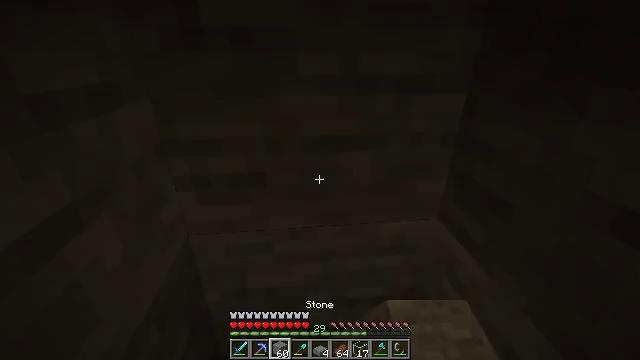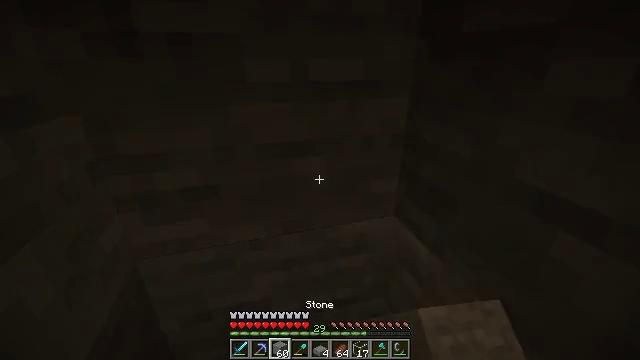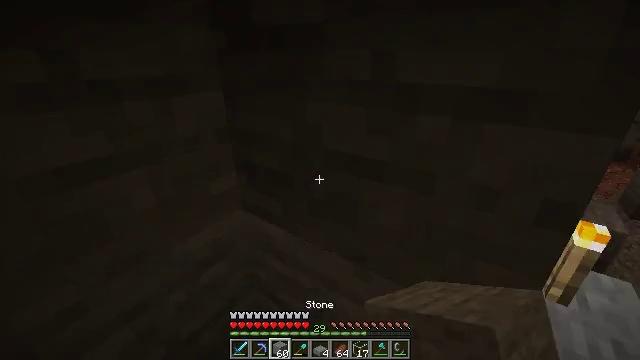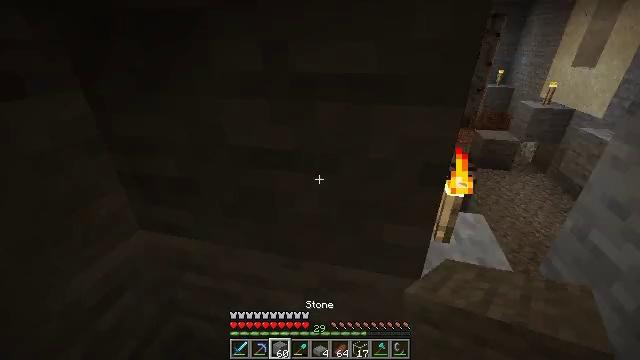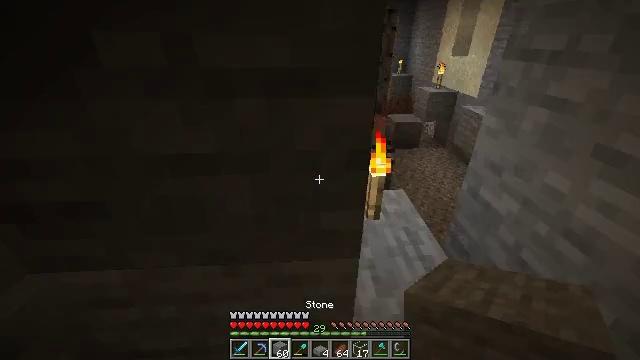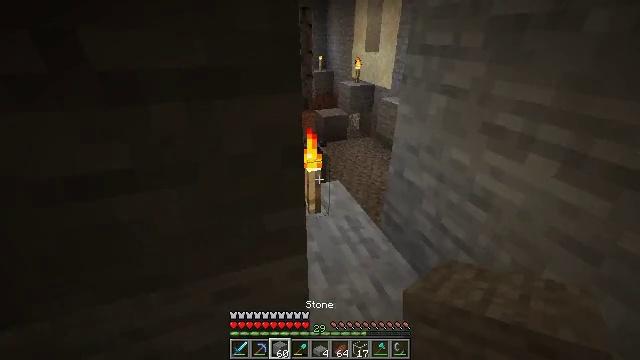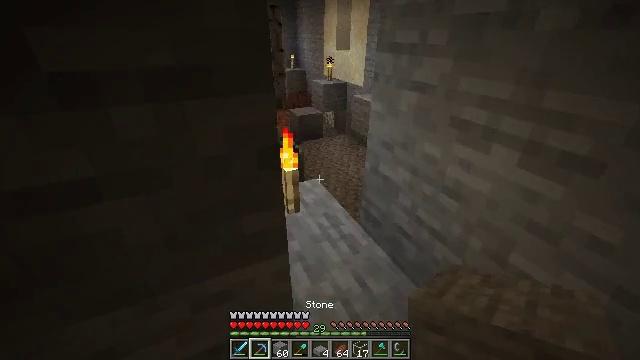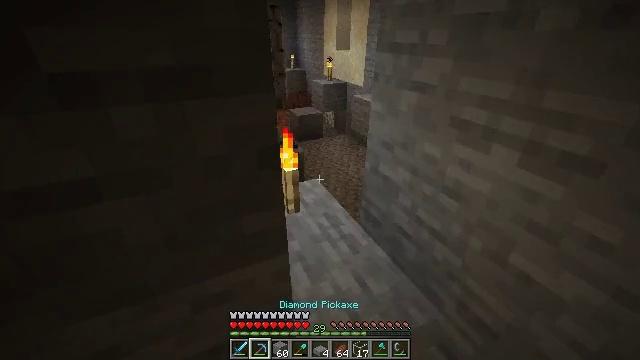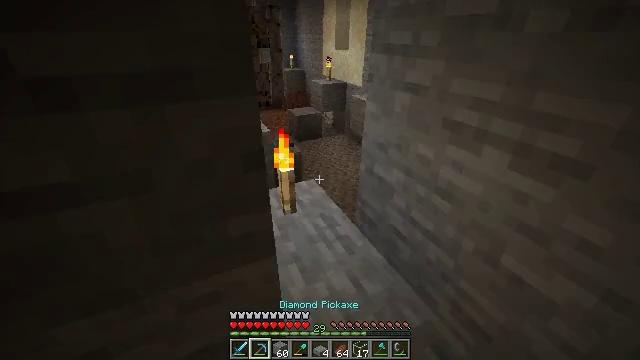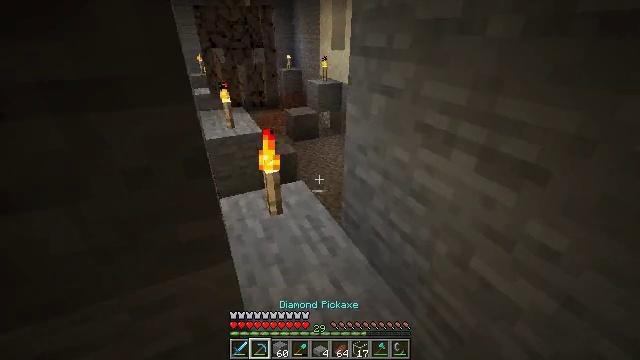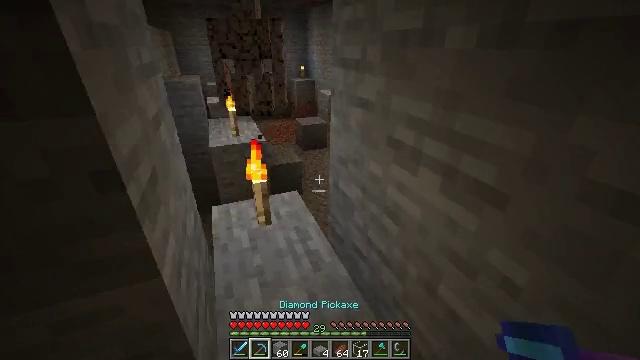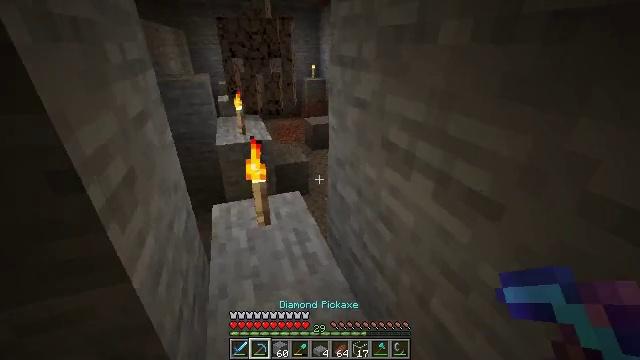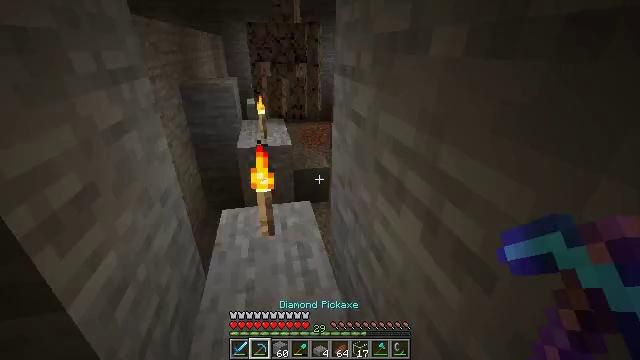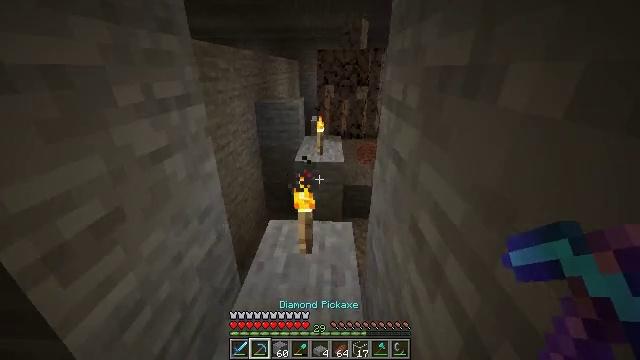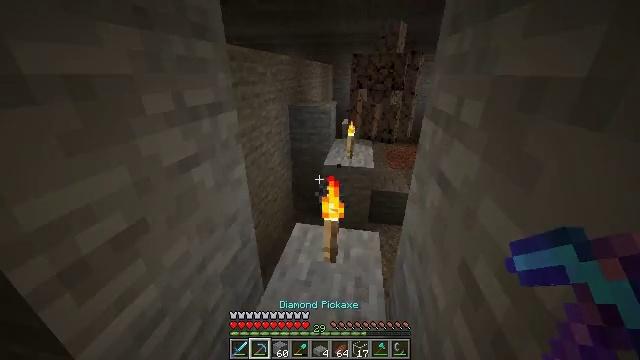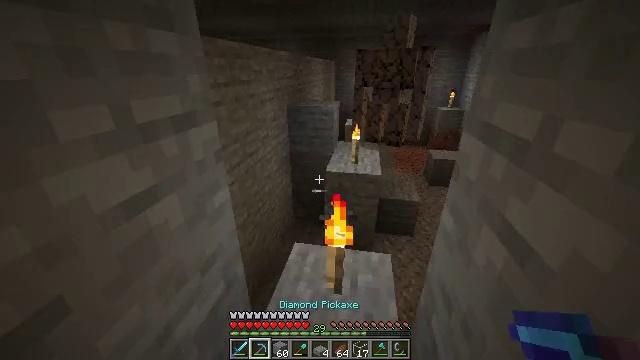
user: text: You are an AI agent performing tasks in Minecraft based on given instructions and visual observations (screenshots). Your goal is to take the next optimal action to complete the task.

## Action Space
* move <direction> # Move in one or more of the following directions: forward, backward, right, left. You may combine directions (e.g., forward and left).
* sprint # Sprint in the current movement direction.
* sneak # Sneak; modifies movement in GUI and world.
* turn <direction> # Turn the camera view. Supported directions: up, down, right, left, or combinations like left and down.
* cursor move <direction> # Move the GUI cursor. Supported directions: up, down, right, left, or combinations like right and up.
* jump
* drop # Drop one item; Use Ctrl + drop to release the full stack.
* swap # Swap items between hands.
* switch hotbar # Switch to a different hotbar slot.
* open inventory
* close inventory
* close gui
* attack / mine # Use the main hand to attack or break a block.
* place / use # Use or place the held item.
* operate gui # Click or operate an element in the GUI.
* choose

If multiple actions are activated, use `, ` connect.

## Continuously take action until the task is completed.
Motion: motion action
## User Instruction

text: craft item air
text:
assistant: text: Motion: turn right and up
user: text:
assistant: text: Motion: turn right and down
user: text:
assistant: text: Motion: turn right and down
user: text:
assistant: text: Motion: turn right and down
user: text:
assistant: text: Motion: turn right
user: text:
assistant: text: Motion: turn right, switch to hotbar 2
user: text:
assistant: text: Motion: switch to hotbar 2
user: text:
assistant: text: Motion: move right
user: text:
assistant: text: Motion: move right
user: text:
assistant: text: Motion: move right, turn left and up
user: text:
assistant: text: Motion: move forward and move right, turn left
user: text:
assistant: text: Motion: move forward and move right, sprint, turn left
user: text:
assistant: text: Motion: move forward, sprint, turn left and up
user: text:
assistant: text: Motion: move forward, sprint, turn left
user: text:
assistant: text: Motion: move forward, sprint
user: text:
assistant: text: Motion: move forward, sprint, turn up
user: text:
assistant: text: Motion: move forward, sprint
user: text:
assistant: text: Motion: move forward, sprint, turn right
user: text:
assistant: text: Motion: move forward, sprint, turn right and up
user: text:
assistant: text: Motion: move forward, sprint, turn right and up
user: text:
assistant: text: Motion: move forward, sprint, turn right and up
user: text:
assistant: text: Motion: move forward, sprint, jump
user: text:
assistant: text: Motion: move forward, sprint, jump
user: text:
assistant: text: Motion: move forward, sprint, jump
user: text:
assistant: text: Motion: move forward, sprint
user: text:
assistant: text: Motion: move forward, sprint
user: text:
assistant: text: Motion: move forward, sprint, turn right and down
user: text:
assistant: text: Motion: move forward, sprint, turn right and down
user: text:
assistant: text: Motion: move forward and move right, sprint, turn right and down
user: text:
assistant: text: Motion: move forward and move right, sprint